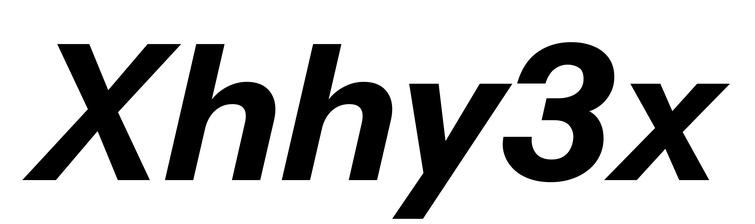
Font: InstrumentSans-Italic_Bold_Italic